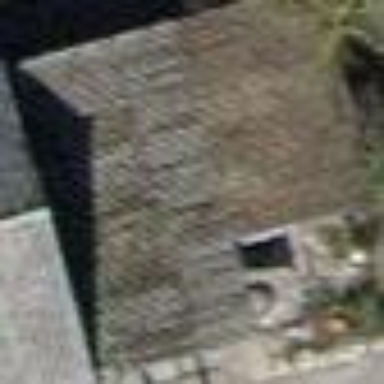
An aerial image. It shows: Shed building.